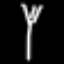
Label: fork